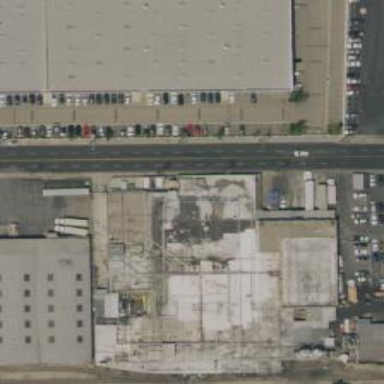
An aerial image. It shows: Factory building.